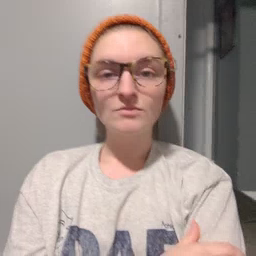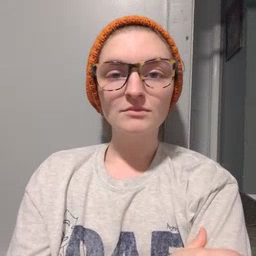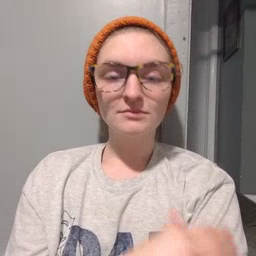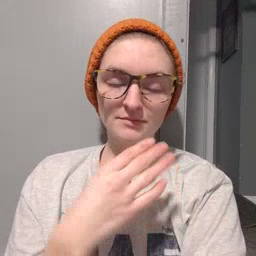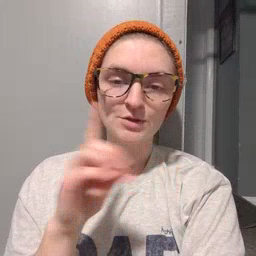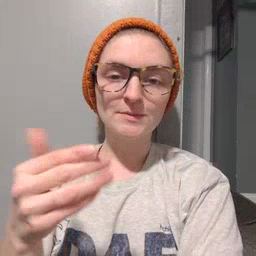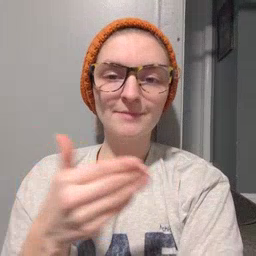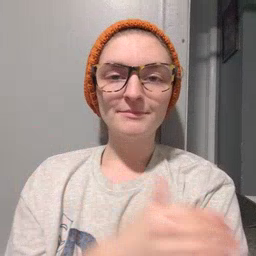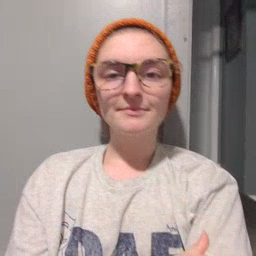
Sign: puppy